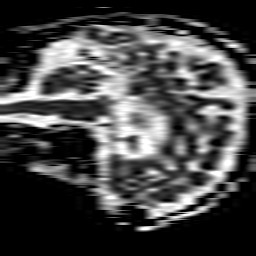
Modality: ADC
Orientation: sagittal
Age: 72
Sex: male
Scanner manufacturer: philips
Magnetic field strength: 1.5 T
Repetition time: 3.641 s
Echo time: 0.09255 s